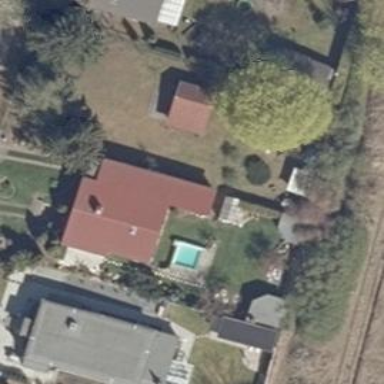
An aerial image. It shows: Detached building.